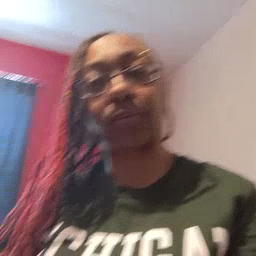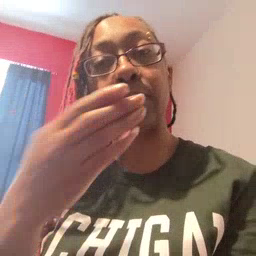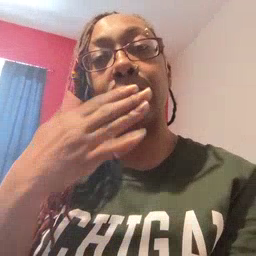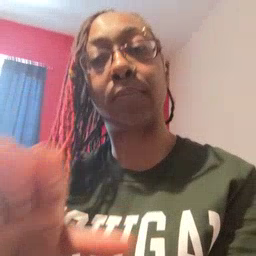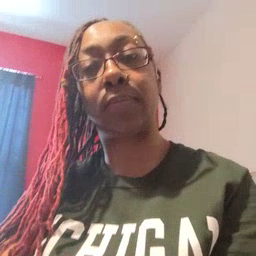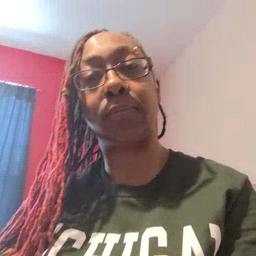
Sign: bad